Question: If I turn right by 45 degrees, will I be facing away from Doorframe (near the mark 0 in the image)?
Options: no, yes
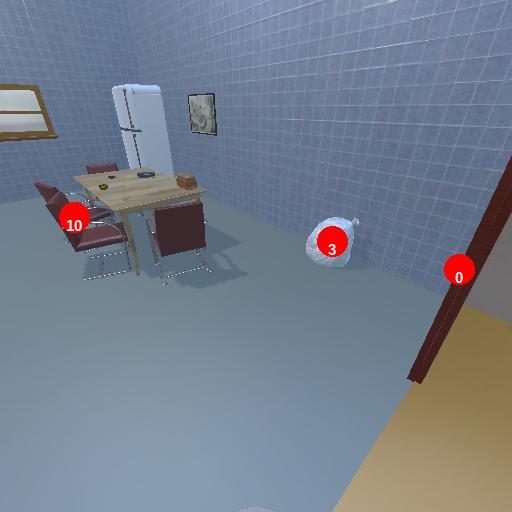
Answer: no